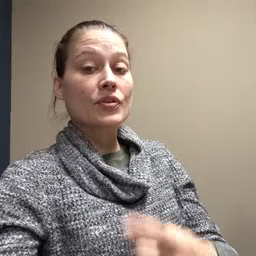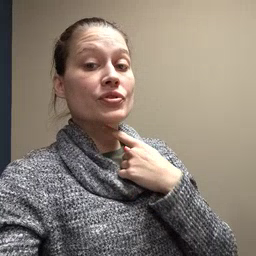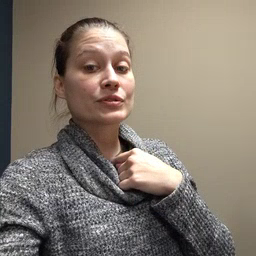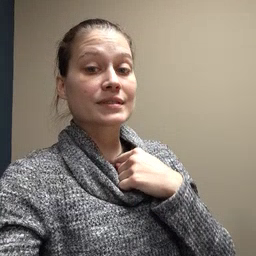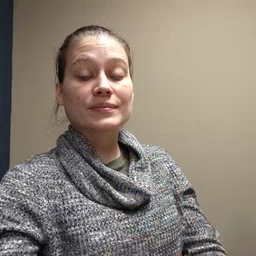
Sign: thirsty